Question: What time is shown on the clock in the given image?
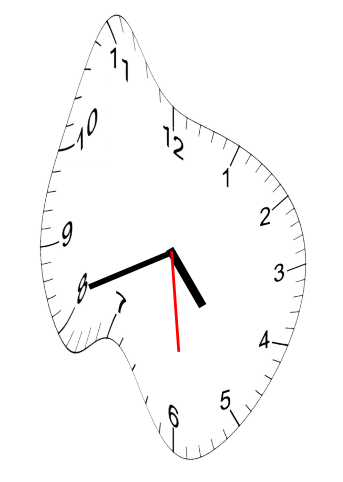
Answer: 04:41:29